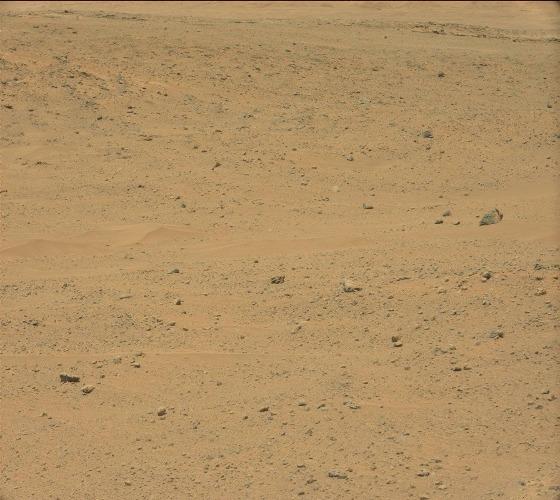
Terrain classes present: Gravel / Sand / Soil, Rock